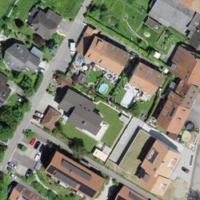
EUNIS habitat code: 55
Species observed at this site:
Galeopsis tetrahit
Cardamine pratensis
Cotinus coggygria